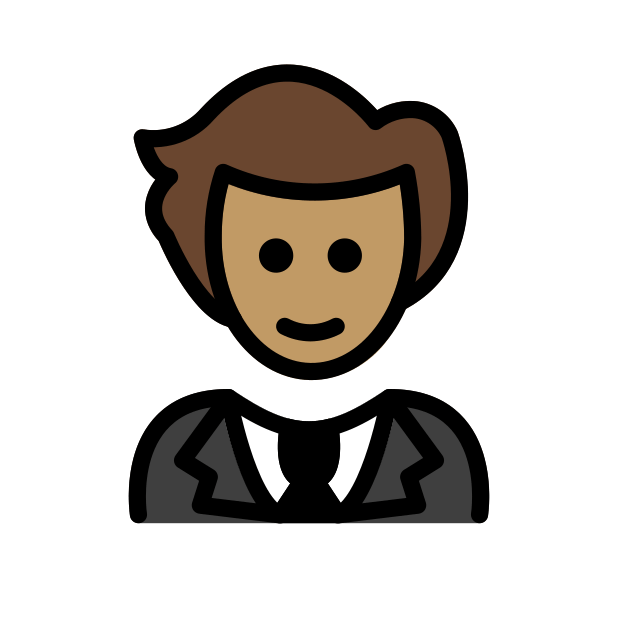
person in tuxedo: medium skin tone